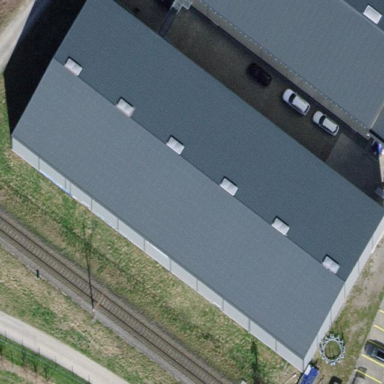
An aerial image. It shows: Industrial building.